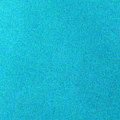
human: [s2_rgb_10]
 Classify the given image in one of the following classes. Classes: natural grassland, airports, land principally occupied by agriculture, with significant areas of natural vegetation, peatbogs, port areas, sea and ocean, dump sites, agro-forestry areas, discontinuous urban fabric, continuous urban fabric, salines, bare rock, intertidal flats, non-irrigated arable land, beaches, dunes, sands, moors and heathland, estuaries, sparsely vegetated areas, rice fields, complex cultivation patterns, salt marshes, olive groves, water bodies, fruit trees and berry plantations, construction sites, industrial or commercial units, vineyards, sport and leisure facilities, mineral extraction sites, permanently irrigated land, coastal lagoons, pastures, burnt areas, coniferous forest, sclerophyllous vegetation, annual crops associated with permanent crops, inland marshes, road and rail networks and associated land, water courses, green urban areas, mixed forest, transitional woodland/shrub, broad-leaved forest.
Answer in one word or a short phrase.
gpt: sea and ocean